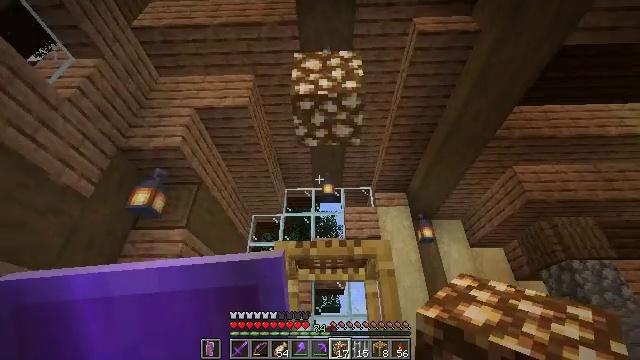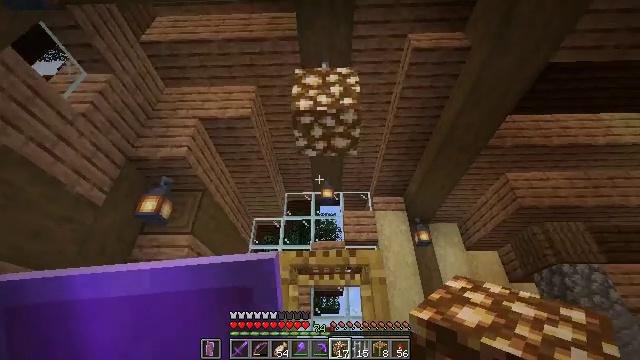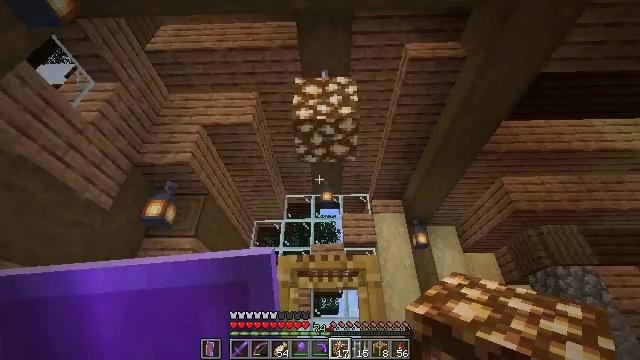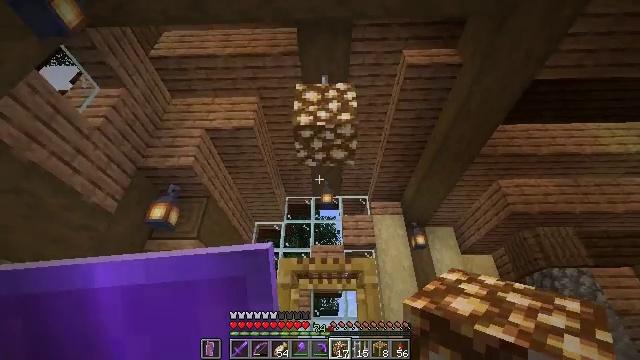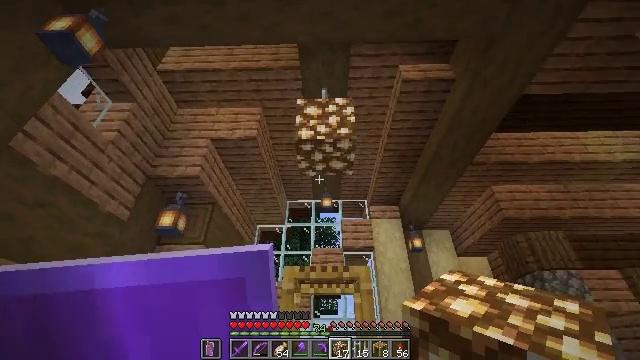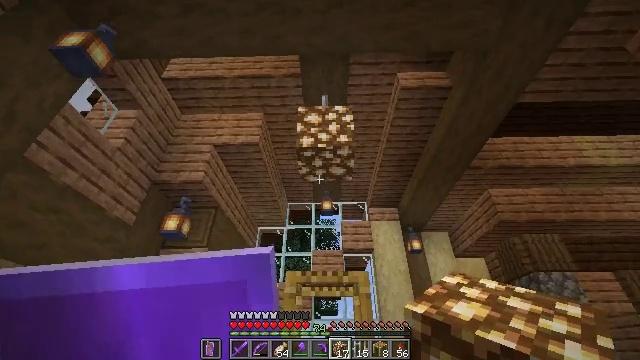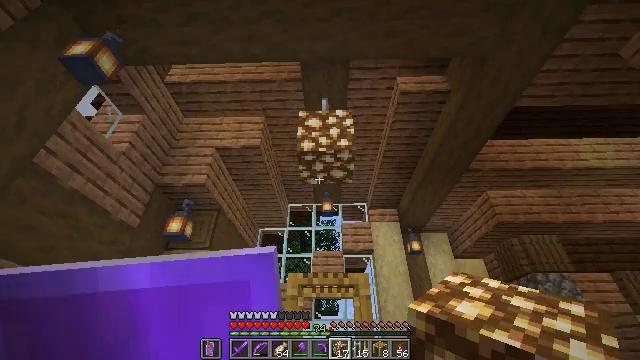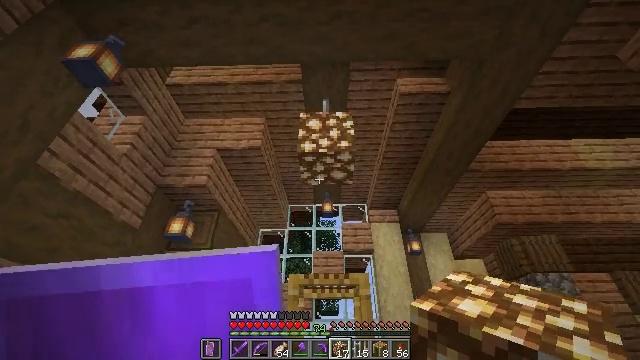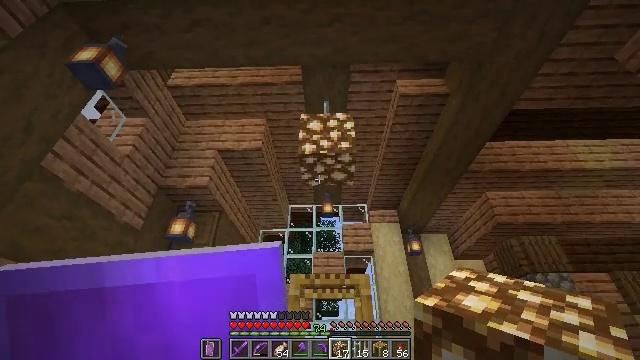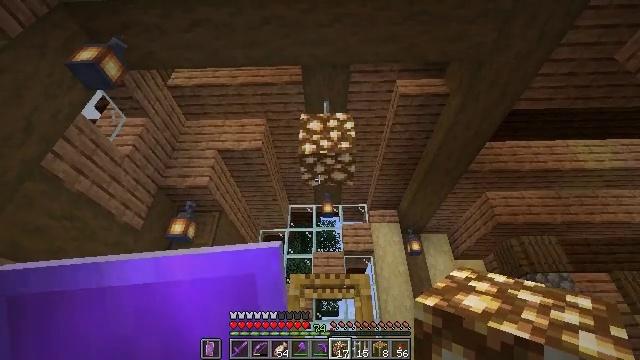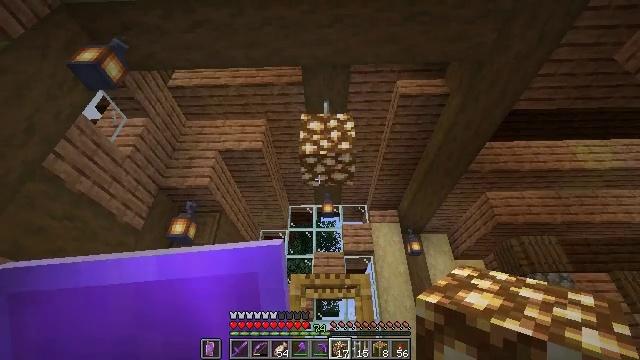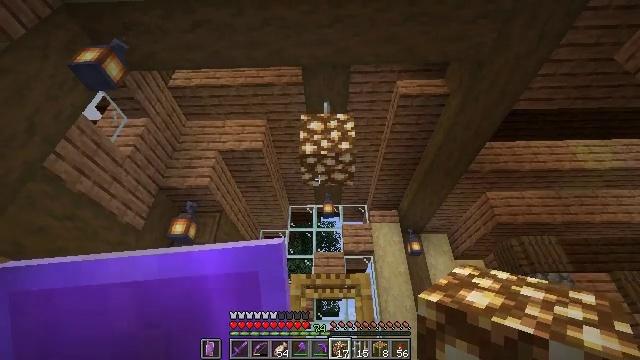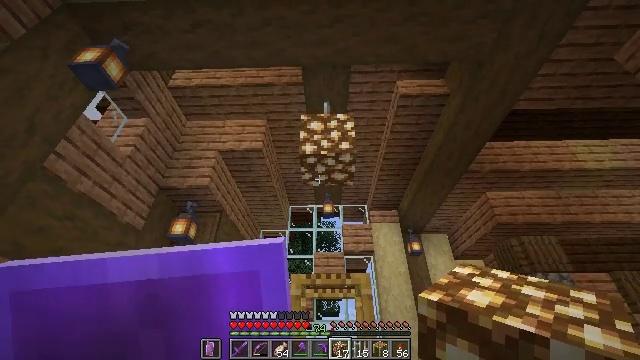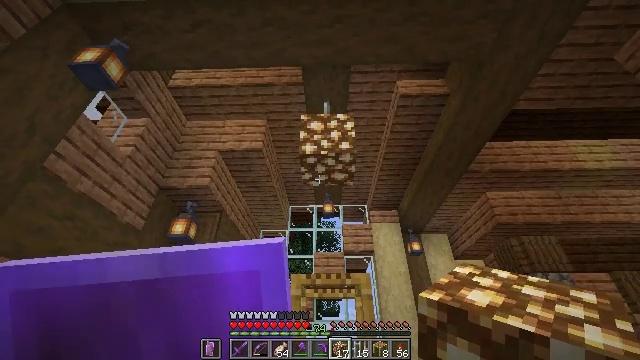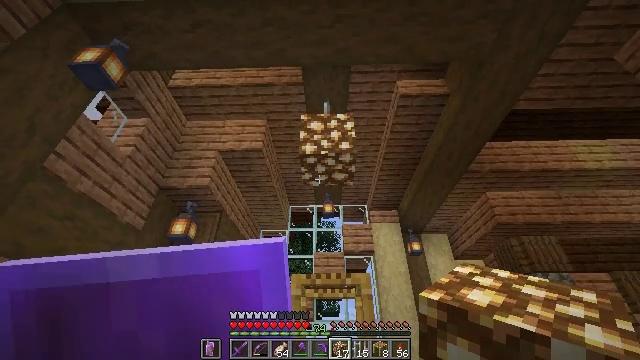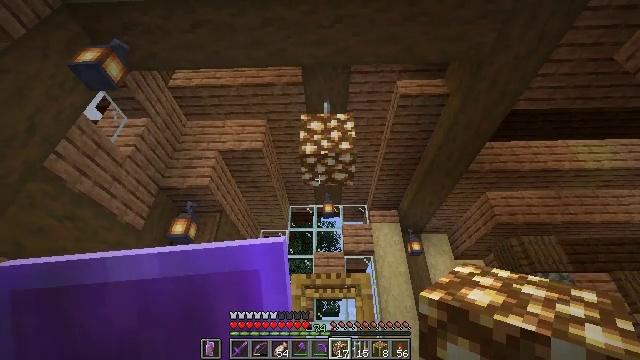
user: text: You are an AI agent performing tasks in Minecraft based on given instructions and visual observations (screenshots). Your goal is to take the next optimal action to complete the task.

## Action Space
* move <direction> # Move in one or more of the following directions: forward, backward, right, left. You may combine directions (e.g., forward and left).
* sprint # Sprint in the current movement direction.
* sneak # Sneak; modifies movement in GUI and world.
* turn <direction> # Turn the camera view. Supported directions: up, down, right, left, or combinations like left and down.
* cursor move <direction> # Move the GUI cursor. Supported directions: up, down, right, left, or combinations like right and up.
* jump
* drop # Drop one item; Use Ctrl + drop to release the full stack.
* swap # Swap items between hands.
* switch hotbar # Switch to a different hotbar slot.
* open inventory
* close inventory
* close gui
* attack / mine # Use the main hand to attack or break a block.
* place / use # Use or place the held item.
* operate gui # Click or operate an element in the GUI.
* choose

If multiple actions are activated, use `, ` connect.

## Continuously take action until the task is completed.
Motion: motion action
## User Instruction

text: Mine the glowstone in the Nether.
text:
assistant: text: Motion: move back
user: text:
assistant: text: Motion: move back
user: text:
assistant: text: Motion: move back
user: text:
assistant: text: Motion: move back
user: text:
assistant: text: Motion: no_op
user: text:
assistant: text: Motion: no_op
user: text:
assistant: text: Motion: no_op
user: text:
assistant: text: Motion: no_op
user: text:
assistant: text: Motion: no_op
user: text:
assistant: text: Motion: no_op
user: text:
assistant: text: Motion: no_op
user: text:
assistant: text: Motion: no_op
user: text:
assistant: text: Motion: no_op
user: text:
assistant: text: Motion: no_op
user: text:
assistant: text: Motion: no_op
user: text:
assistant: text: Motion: no_op
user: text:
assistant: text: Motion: no_op
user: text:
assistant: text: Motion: no_op
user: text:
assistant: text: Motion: no_op
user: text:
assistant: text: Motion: no_op
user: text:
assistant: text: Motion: no_op
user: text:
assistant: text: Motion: no_op
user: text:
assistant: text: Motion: no_op
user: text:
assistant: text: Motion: no_op
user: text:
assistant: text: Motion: no_op
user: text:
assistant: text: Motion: no_op
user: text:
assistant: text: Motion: no_op
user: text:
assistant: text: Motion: no_op
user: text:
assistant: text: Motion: no_op
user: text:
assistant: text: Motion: no_op